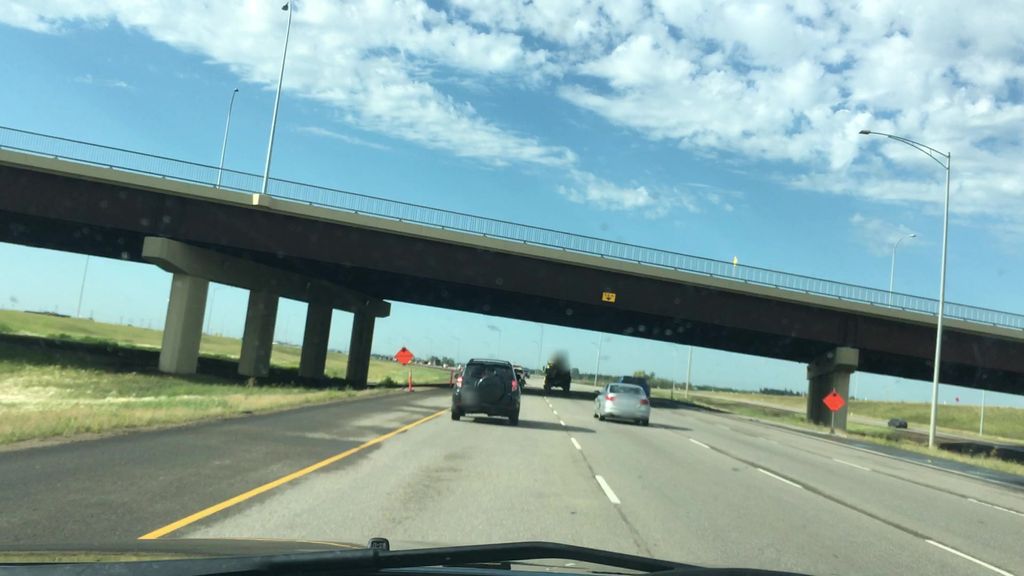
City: edmonton